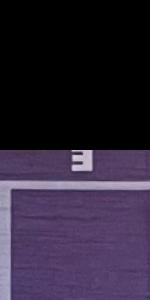
Label: Empty